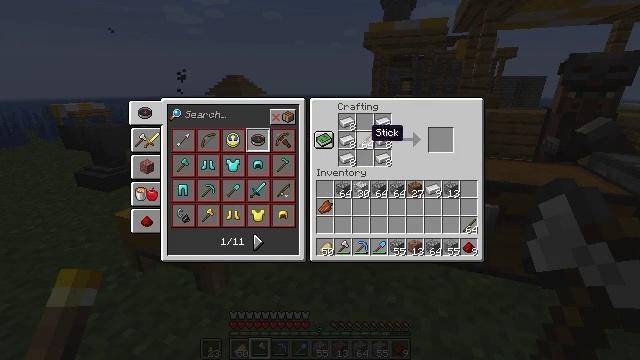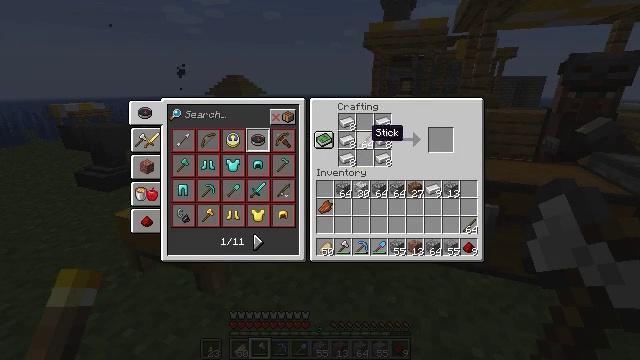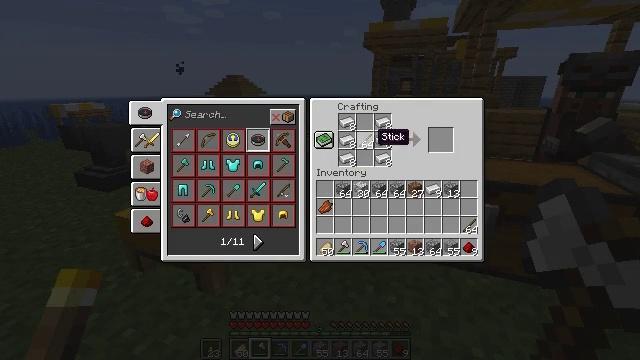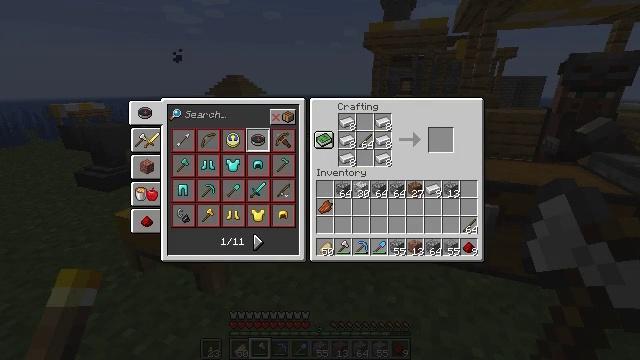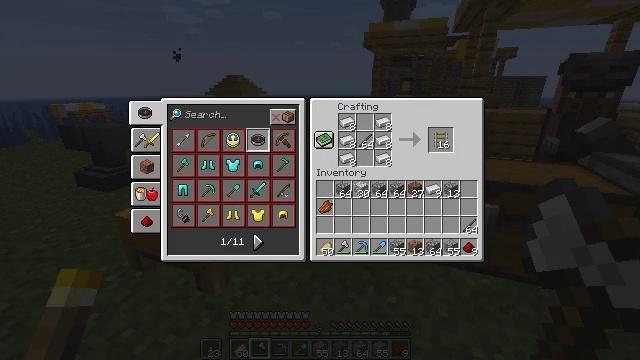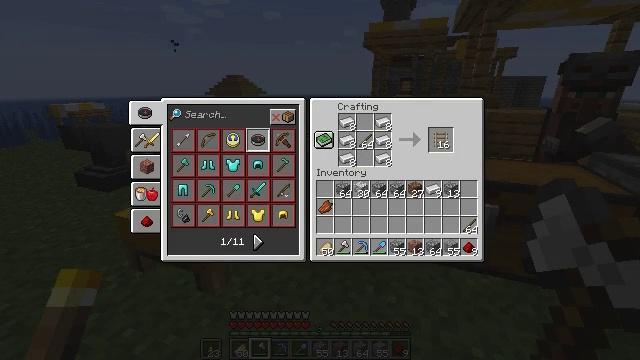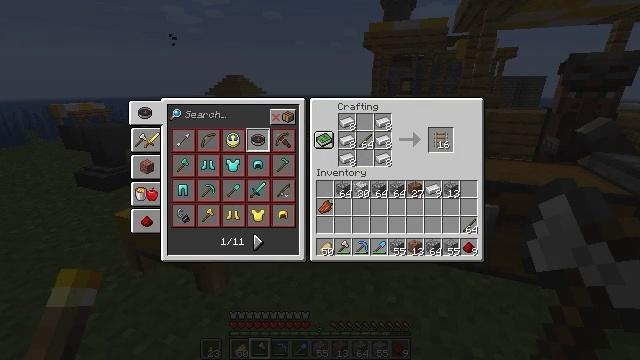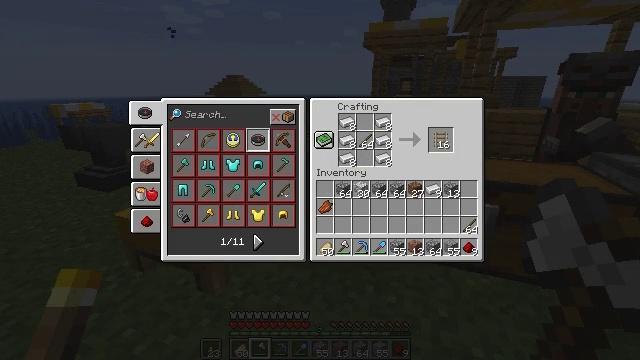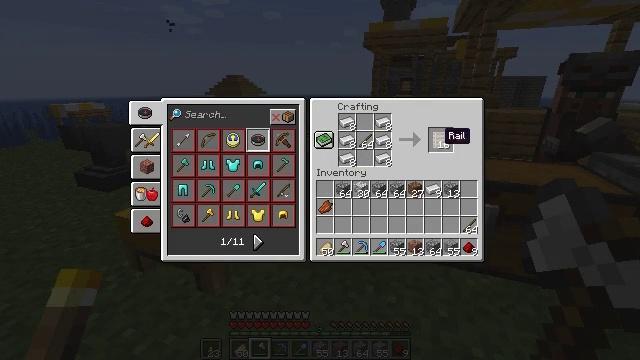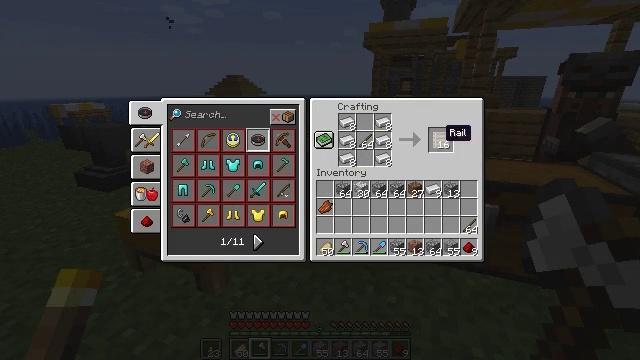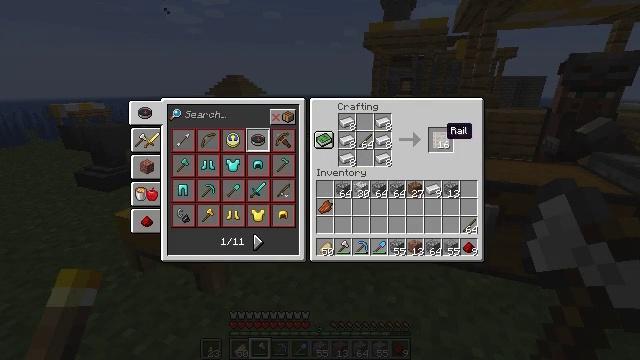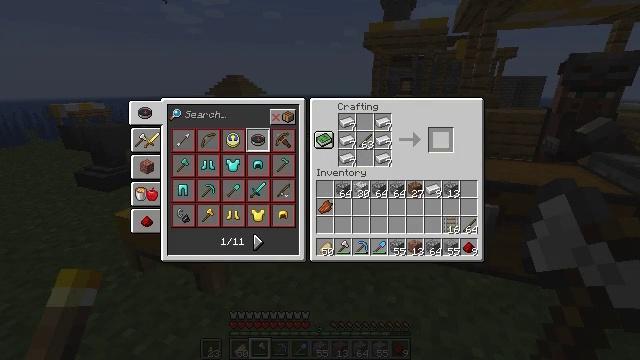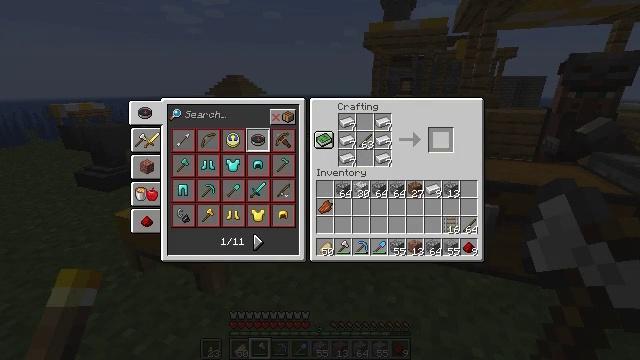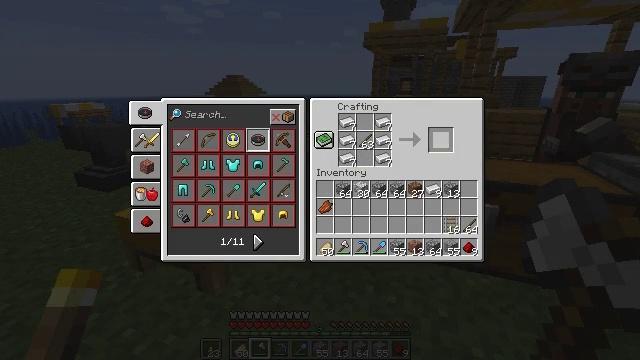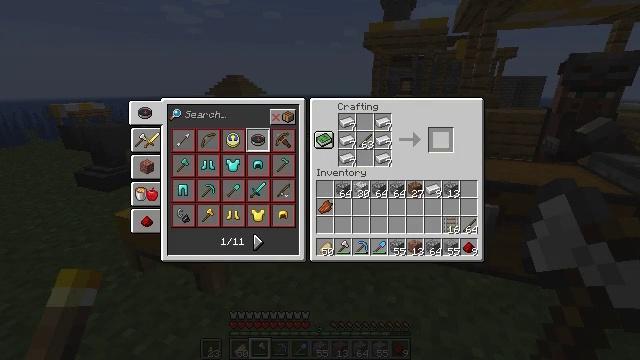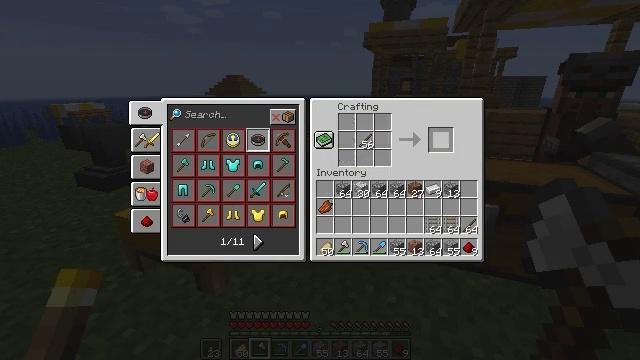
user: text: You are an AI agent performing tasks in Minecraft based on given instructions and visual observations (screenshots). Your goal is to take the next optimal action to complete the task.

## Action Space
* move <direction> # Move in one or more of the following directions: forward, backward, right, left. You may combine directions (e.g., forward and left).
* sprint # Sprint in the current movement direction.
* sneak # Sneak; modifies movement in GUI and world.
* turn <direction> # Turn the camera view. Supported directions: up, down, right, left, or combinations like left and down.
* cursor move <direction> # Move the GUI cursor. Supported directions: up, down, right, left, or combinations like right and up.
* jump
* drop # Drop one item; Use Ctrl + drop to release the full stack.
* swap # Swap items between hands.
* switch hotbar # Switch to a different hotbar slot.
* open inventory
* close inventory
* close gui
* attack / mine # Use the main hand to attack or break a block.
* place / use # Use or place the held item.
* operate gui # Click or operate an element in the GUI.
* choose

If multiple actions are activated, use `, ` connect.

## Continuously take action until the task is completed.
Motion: motion action
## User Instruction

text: Build rails by arranging iron ingots and a stick on the crafting table.
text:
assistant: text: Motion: no_op
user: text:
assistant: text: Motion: no_op
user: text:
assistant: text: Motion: cursor move right and down
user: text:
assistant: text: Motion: cursor move right
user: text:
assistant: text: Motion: sneak, cursor move right
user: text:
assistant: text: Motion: sneak
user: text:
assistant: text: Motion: sneak, cursor move up
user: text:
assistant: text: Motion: sneak, cursor move up
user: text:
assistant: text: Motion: sneak
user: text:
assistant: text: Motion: sneak
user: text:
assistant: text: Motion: sneak, operate gui
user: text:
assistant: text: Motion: sneak, operate gui
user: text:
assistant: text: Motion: sneak, operate gui
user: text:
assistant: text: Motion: sneak
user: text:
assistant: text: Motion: sneak
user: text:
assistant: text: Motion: sneak